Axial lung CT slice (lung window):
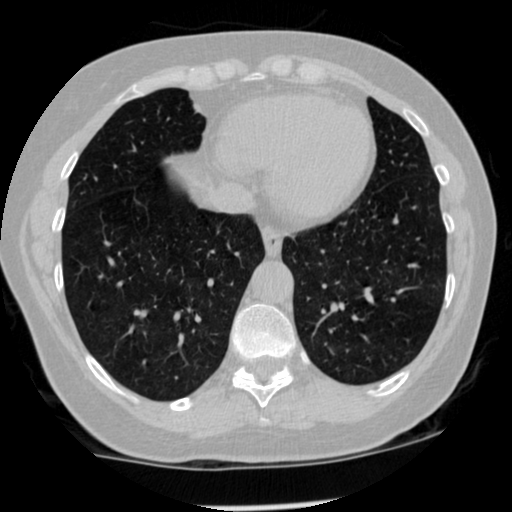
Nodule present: no